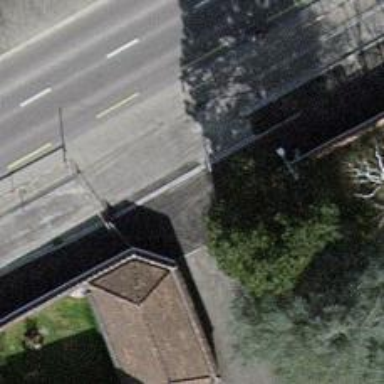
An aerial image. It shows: Asphalt sidewalk along the footway.